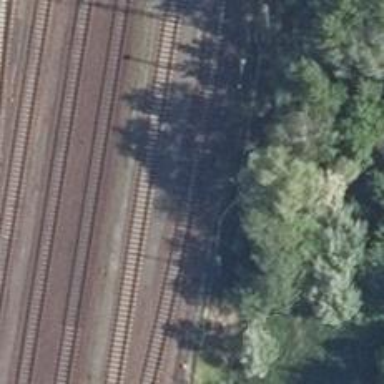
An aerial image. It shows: Railway switch.